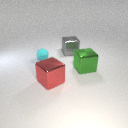
large red metal cube in front of large green metal cube